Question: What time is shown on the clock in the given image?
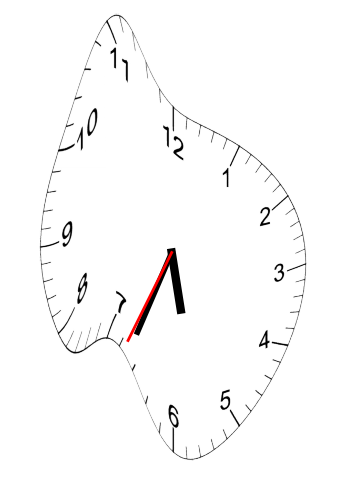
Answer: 05:33:34